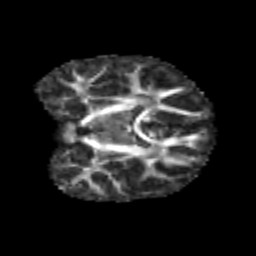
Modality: FA
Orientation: coronal
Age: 8
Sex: male
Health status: healthy